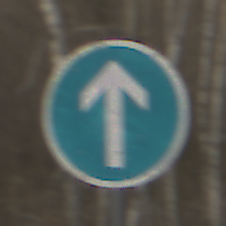
Verkehrszeichen: VorgeschriebeneFahrtrichtungGeradeaus
Umgebung: Outdoor, Nature
Tageszeit: MorningAfternoon
Wetter: PartlyCloudy
Licht: Natural
Jahreszeit: Winter
Kontrast: MediumContrast